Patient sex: F
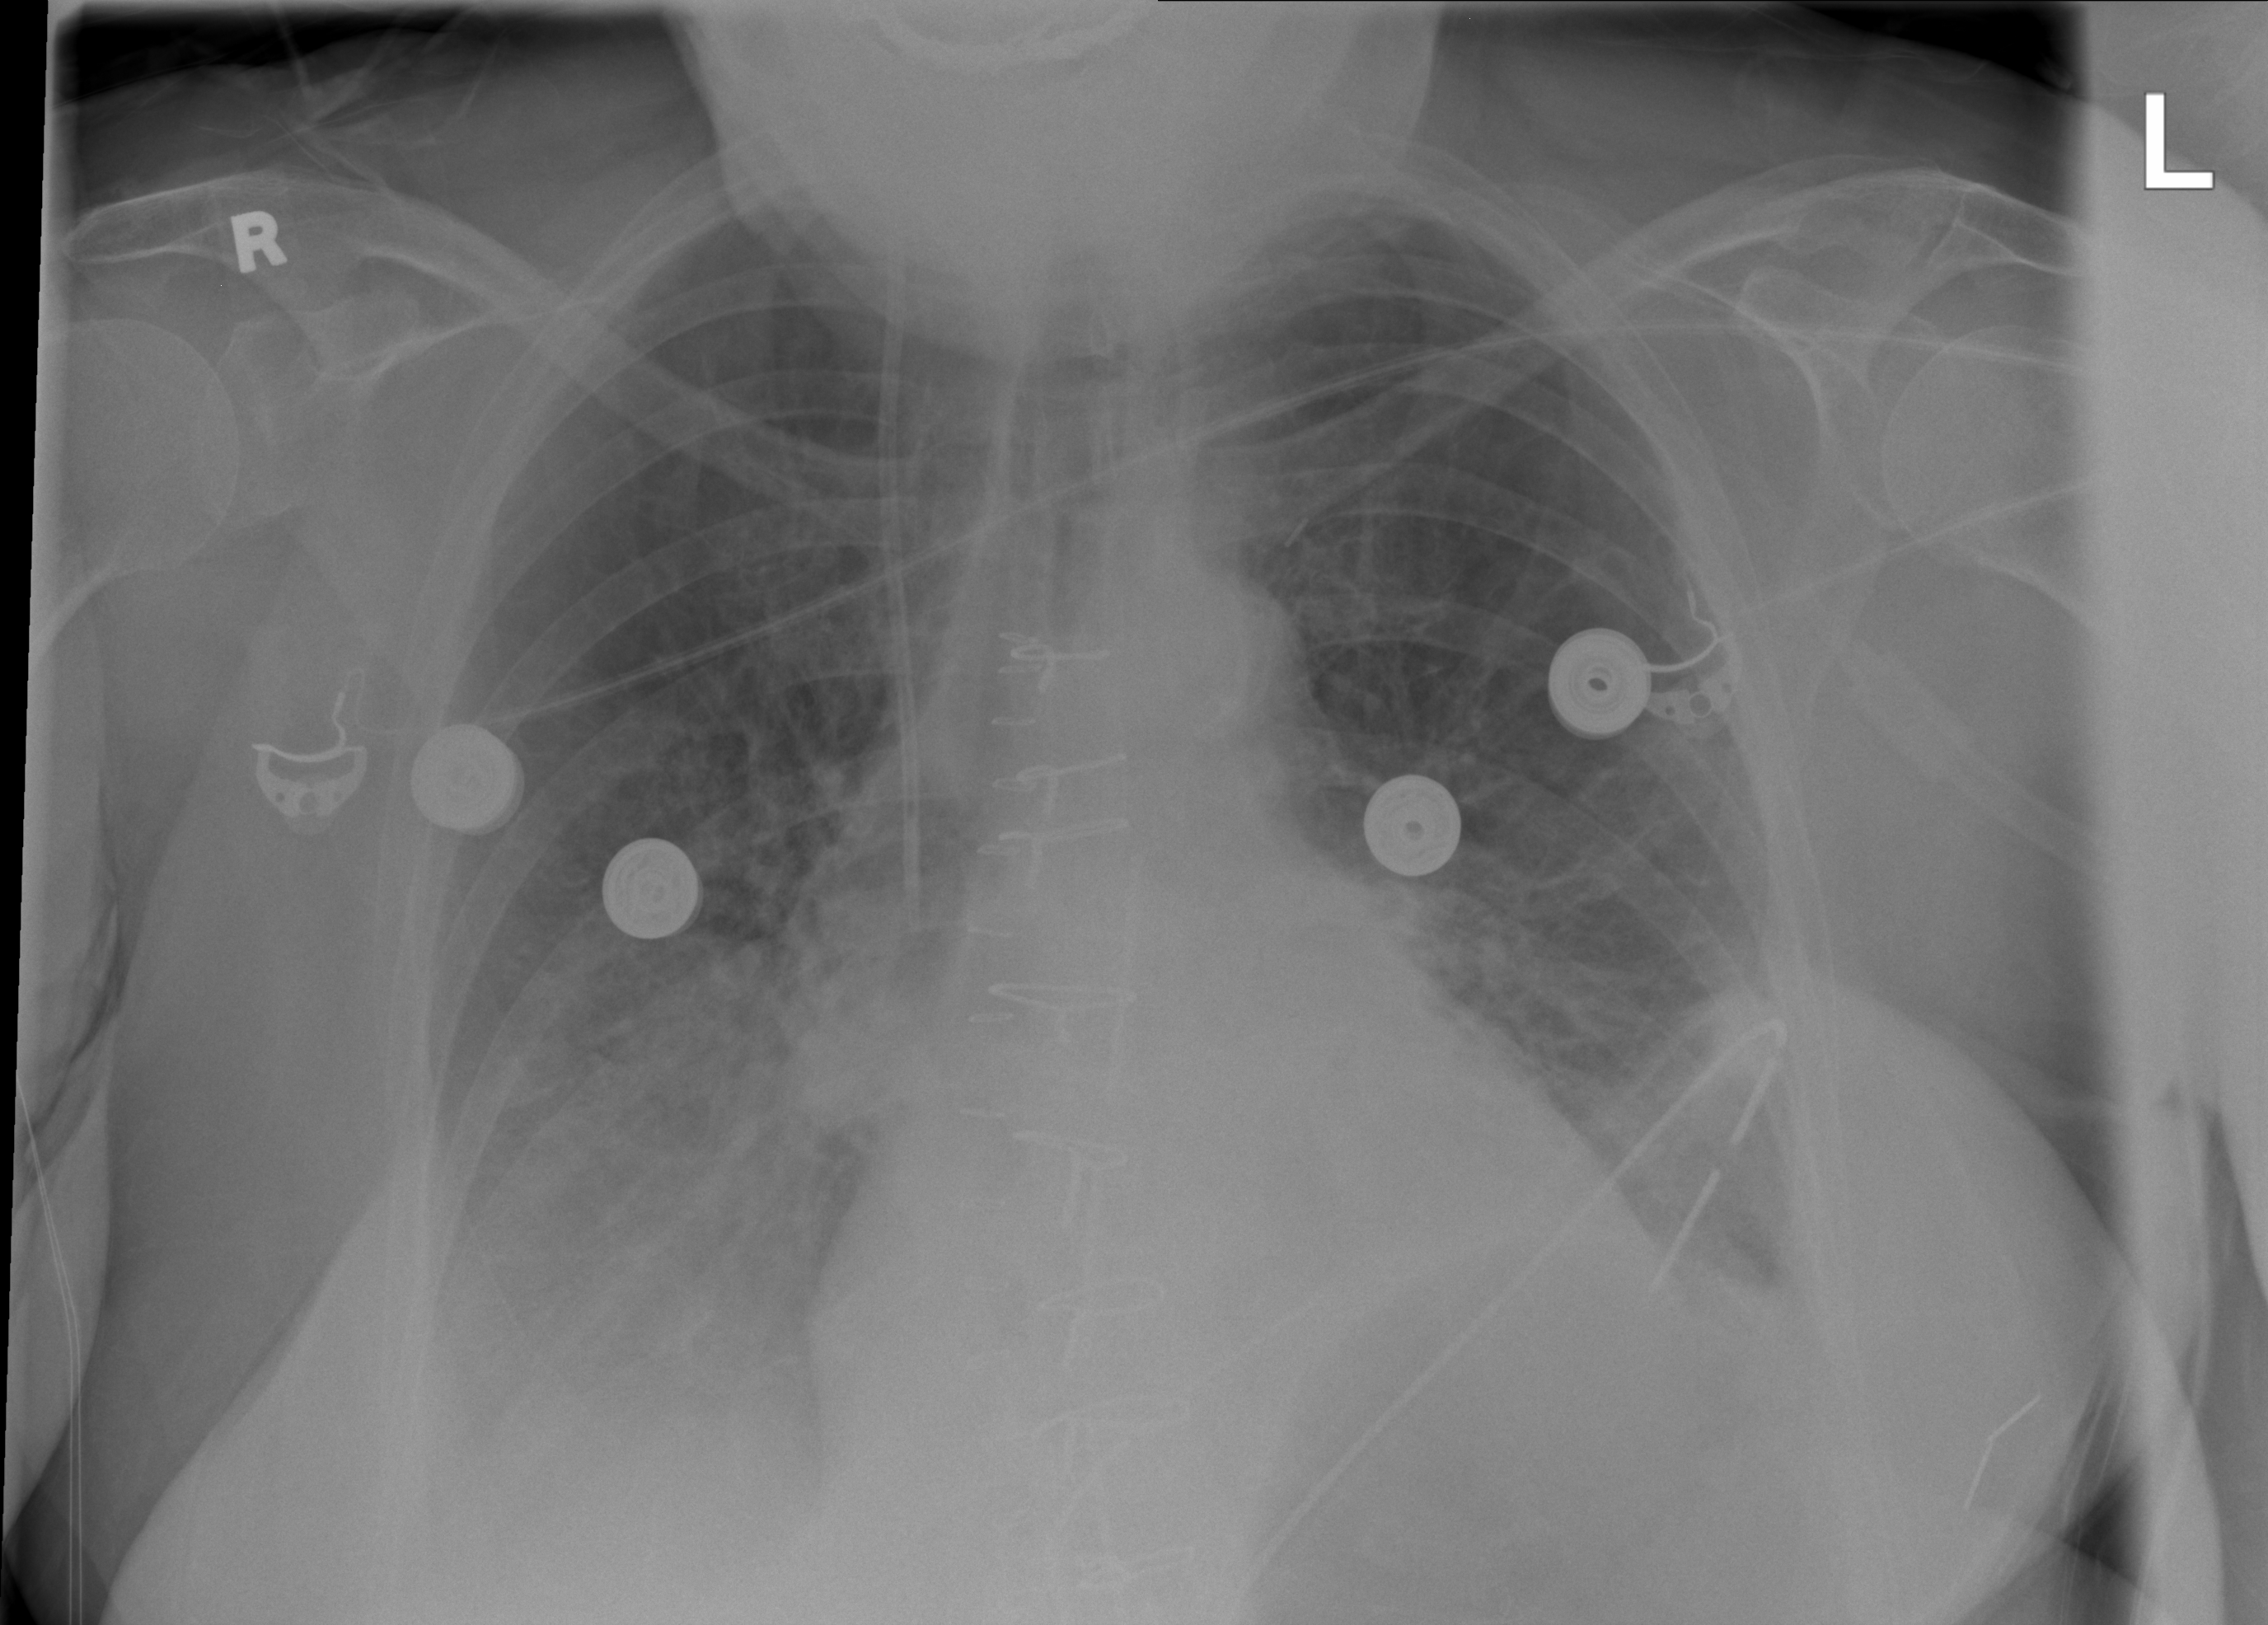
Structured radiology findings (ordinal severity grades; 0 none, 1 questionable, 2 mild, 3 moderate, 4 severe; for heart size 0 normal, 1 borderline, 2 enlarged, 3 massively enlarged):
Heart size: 1
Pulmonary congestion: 2
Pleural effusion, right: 3
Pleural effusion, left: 2
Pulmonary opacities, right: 0
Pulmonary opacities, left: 2
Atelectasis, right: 2
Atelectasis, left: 2